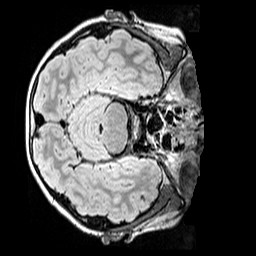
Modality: FLAIR
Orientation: axial
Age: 9
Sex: male
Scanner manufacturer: siemens
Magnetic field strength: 3 T
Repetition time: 5 s
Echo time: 0.388 s